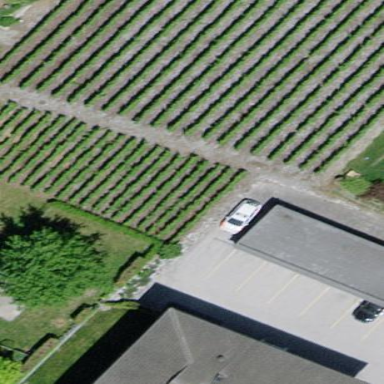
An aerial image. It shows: Vineyard where grapes are grown.